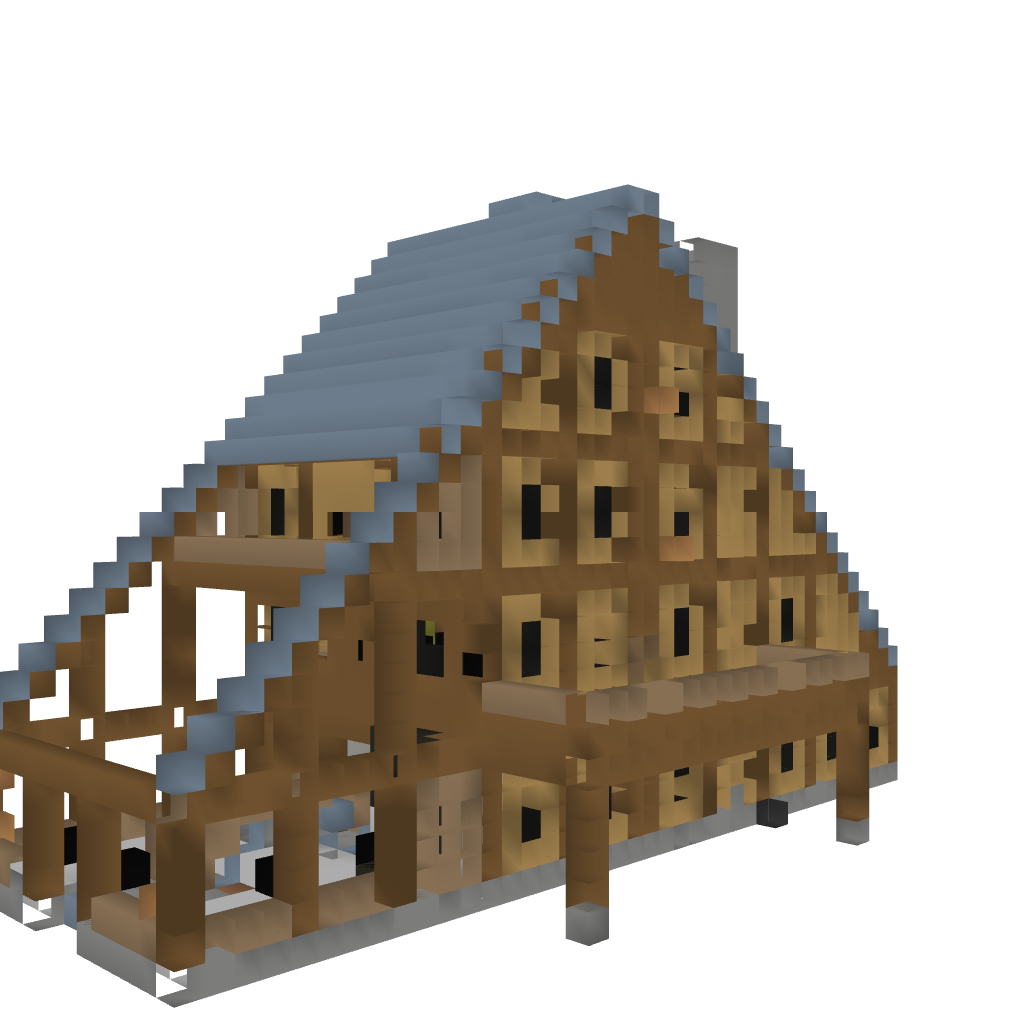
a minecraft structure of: Large House